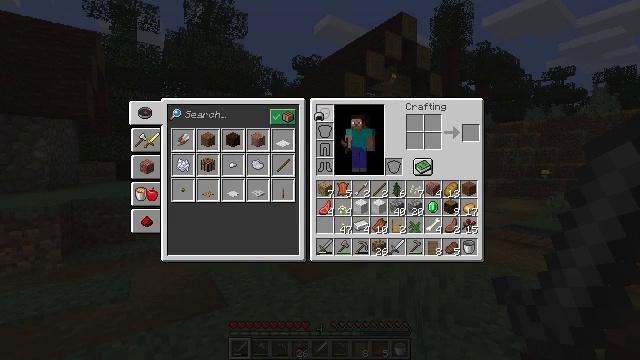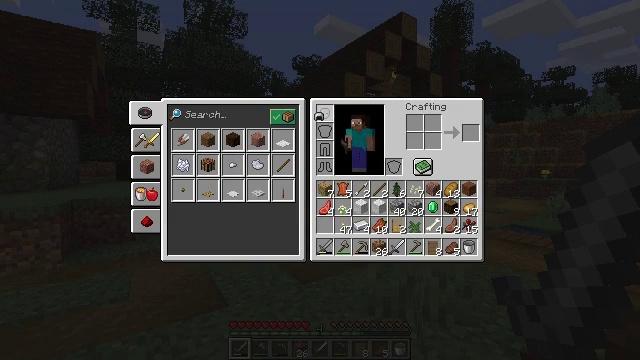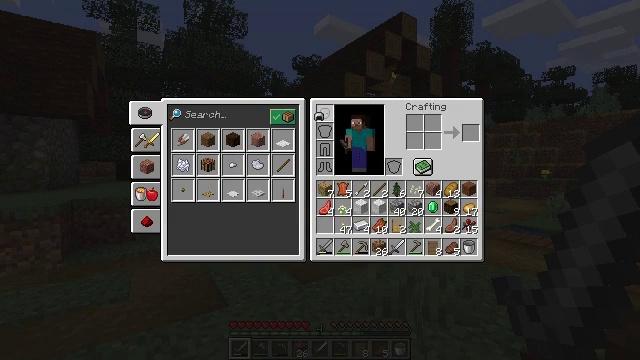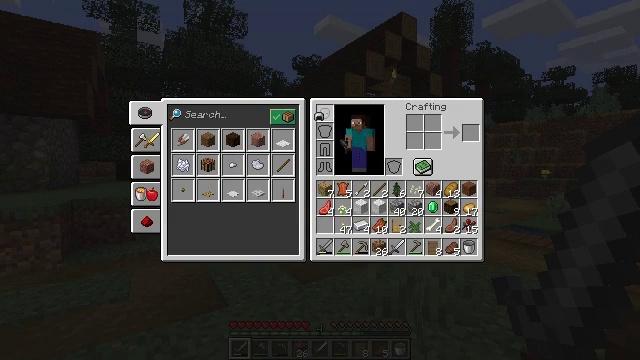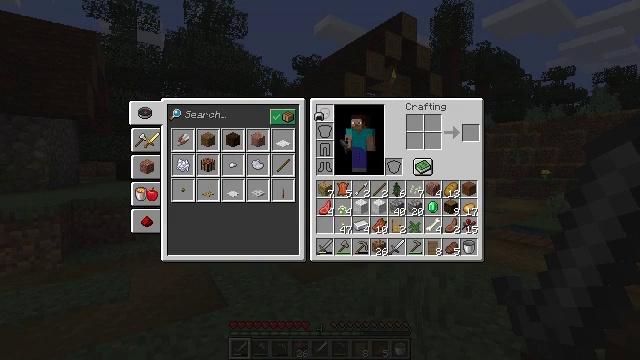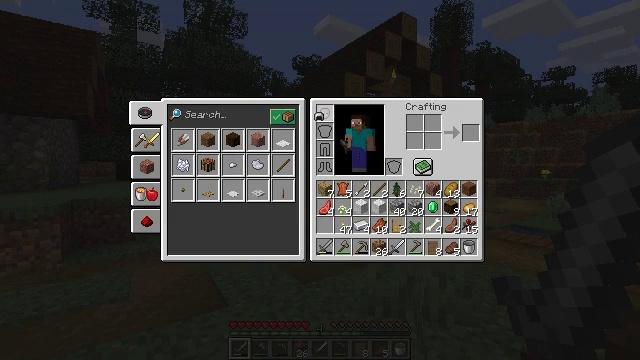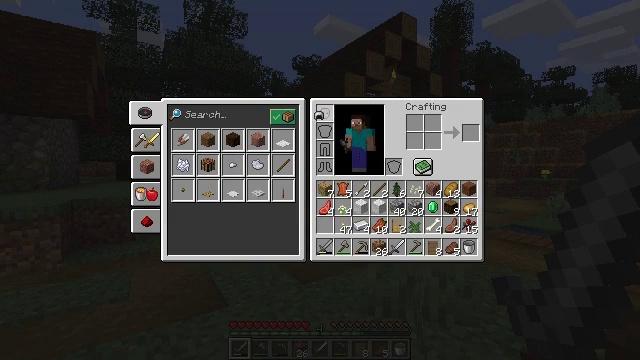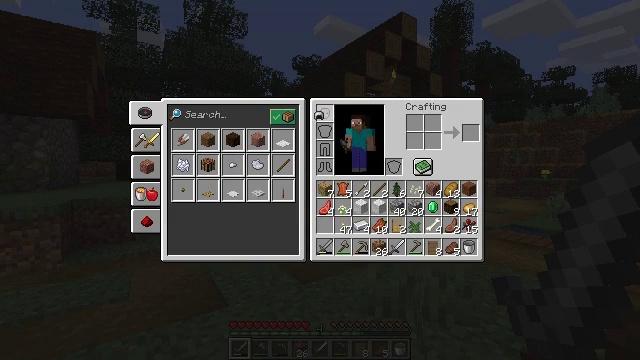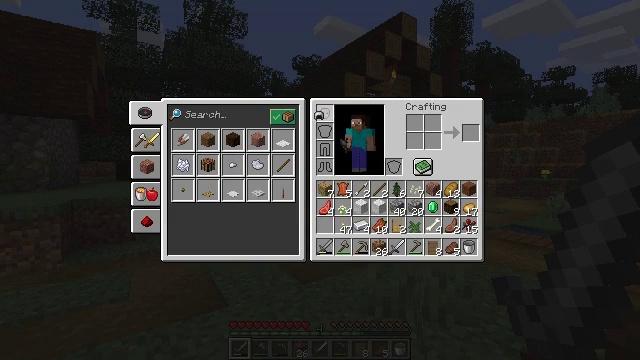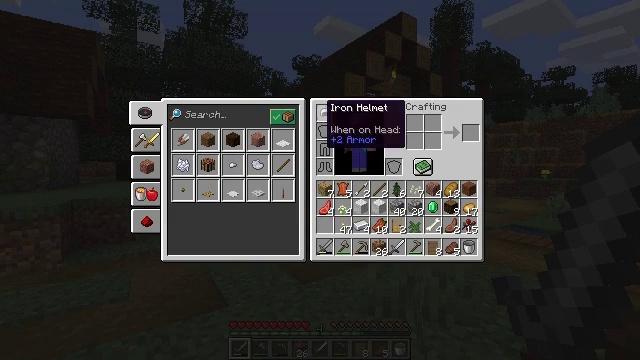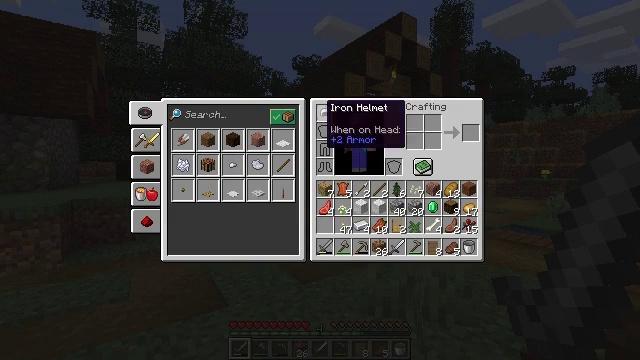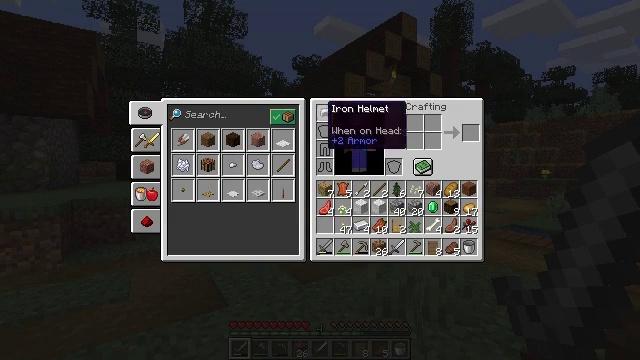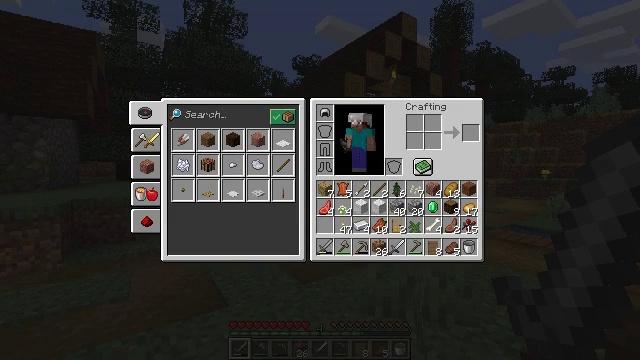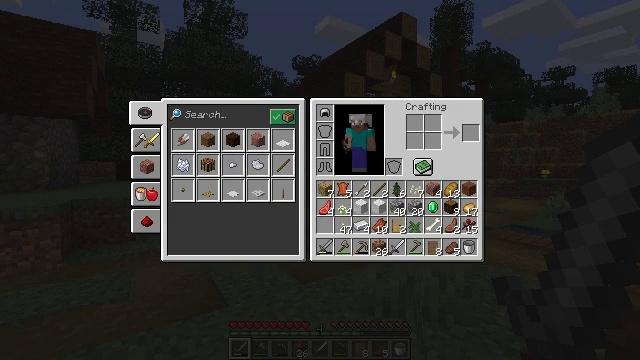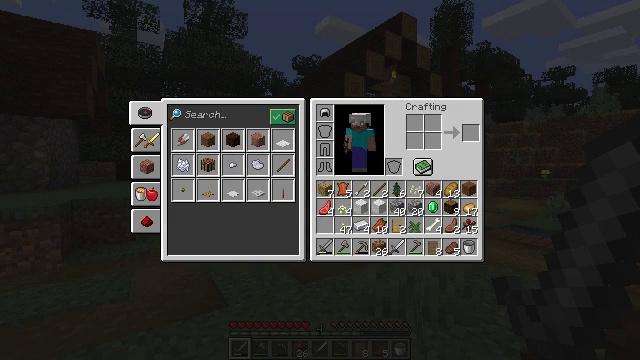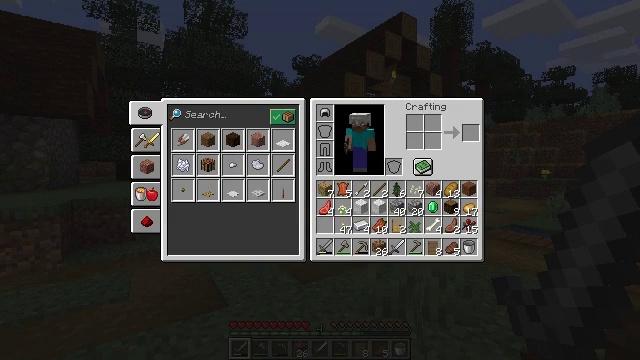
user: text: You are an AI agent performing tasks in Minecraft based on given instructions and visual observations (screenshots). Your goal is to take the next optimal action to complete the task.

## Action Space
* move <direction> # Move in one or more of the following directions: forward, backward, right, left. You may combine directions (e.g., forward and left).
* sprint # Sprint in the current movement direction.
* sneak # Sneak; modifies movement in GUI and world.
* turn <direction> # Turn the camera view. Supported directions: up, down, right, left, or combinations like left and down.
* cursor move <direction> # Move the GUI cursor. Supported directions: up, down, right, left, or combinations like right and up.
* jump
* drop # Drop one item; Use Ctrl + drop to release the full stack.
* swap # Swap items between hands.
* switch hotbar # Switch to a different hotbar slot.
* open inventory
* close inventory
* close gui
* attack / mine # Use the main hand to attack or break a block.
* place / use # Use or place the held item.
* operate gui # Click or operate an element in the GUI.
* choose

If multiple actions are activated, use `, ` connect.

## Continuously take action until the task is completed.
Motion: motion action
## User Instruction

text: Reclaim the spruce door from a structure.
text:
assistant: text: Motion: no_op
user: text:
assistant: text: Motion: no_op
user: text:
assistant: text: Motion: no_op
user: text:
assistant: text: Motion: no_op
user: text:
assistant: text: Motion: no_op
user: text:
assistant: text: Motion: operate gui
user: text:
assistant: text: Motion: operate gui
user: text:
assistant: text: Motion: operate gui
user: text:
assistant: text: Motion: no_op
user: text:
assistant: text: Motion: no_op
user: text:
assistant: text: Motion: no_op
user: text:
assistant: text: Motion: cursor move right
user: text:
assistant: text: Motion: cursor move right
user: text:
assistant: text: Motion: no_op
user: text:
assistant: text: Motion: no_op
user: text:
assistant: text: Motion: no_op
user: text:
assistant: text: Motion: no_op
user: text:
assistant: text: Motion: no_op
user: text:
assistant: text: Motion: no_op
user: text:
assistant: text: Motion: no_op
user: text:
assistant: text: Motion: no_op
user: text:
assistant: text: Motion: no_op
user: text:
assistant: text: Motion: no_op
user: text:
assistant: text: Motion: no_op
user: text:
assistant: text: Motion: no_op
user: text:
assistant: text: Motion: no_op
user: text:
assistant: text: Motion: no_op
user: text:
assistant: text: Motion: no_op
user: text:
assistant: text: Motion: no_op
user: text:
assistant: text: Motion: no_op